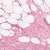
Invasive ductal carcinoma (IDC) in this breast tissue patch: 1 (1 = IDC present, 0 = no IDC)